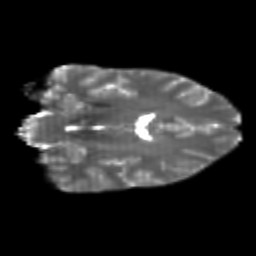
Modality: T2w
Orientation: coronal
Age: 25
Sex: female
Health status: healthy
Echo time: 0.074 s